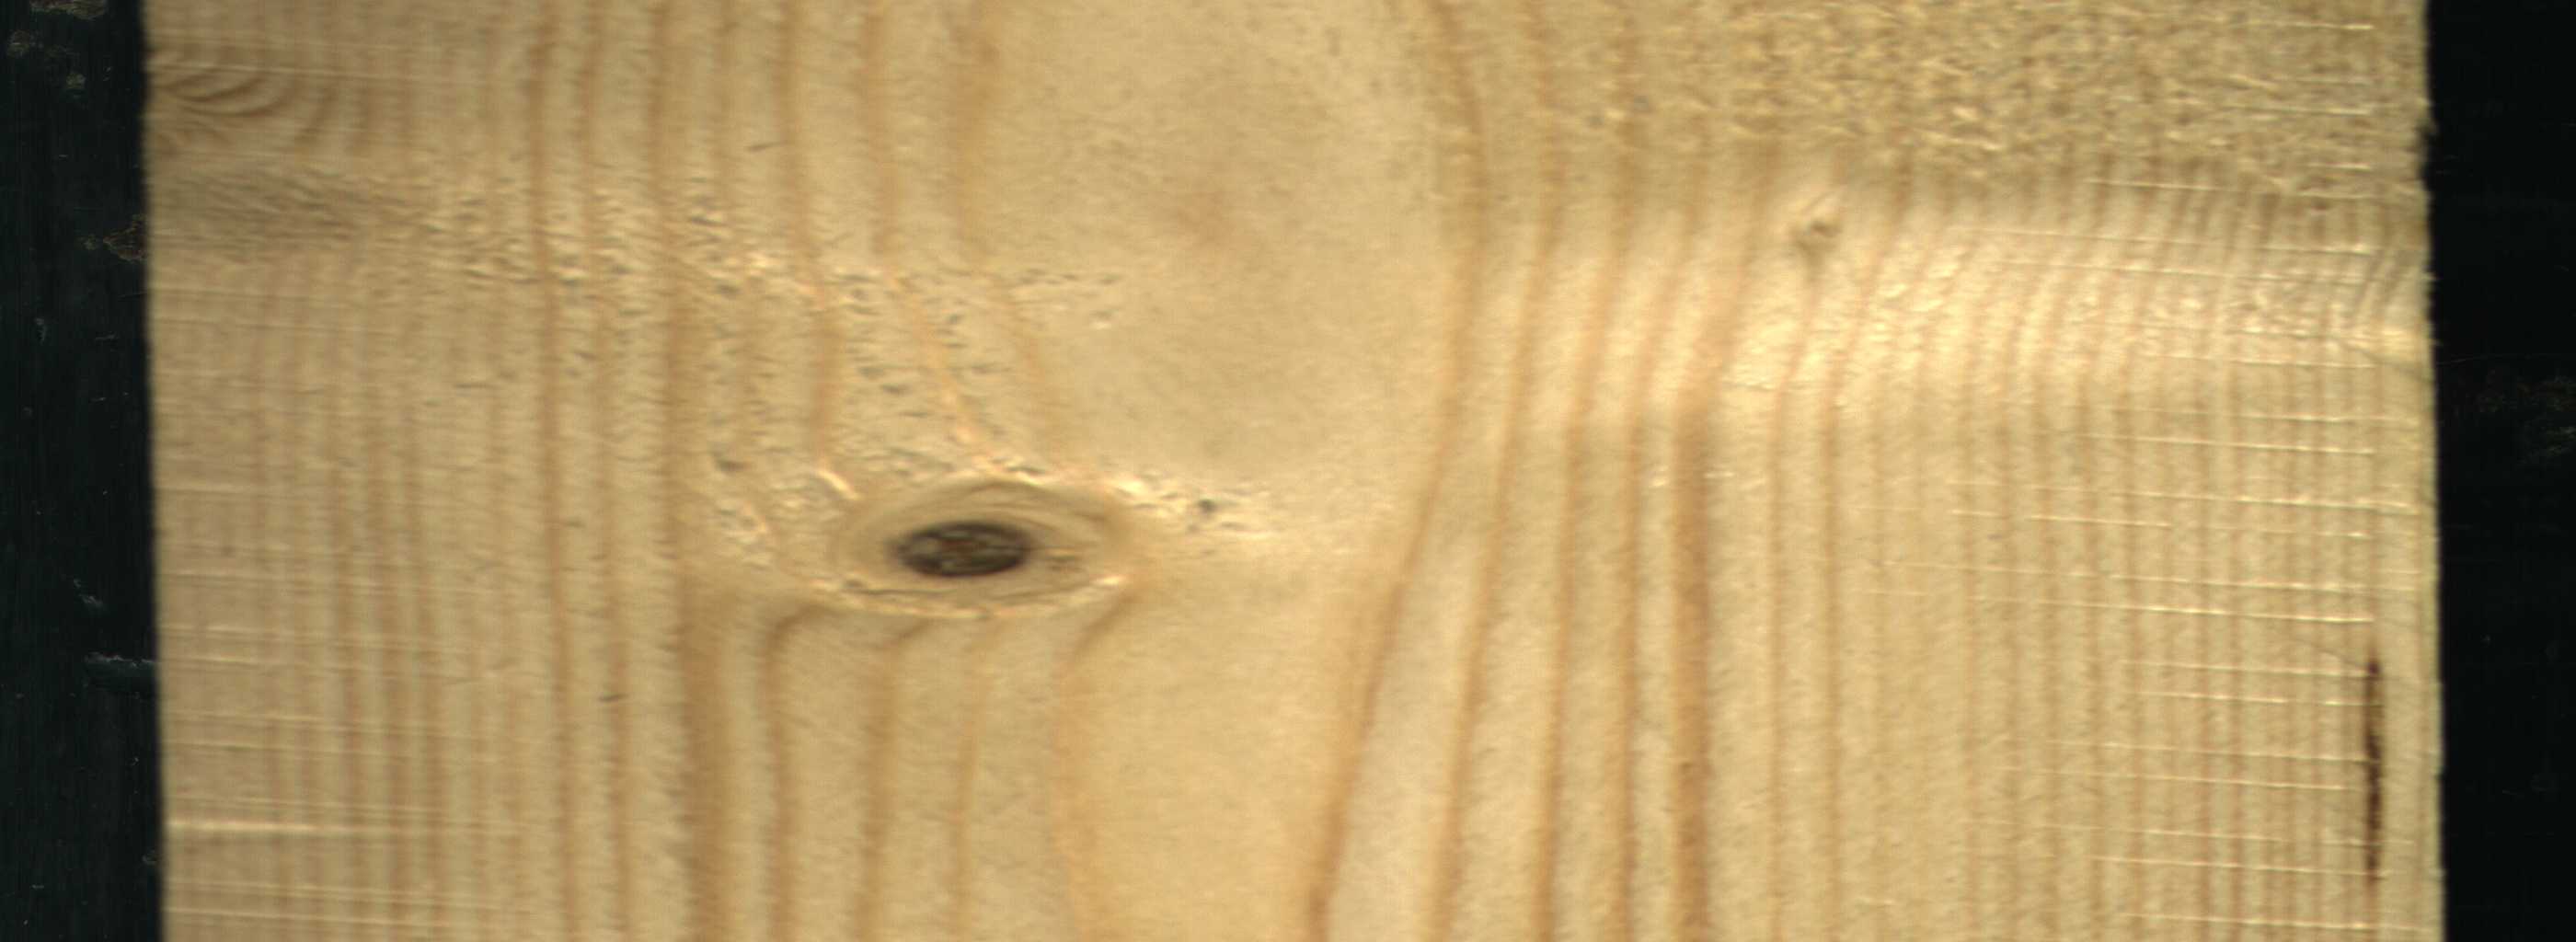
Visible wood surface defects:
resin
Dead_Knot